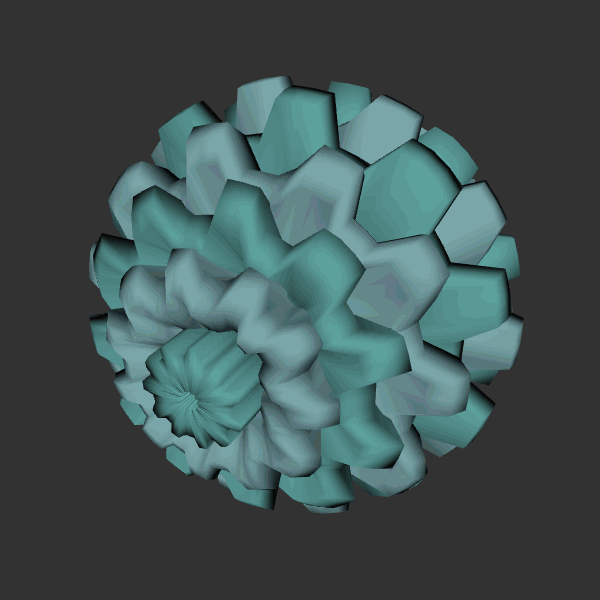
Background: dark